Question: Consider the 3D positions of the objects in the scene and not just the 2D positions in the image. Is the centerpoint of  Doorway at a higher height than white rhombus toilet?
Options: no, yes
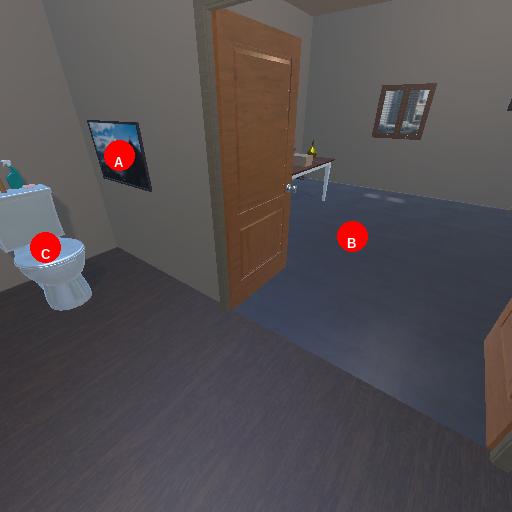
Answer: no